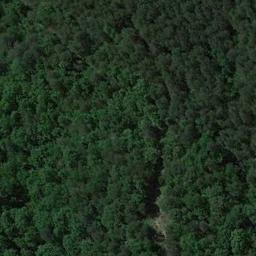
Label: forest